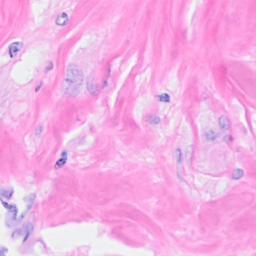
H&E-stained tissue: Breast